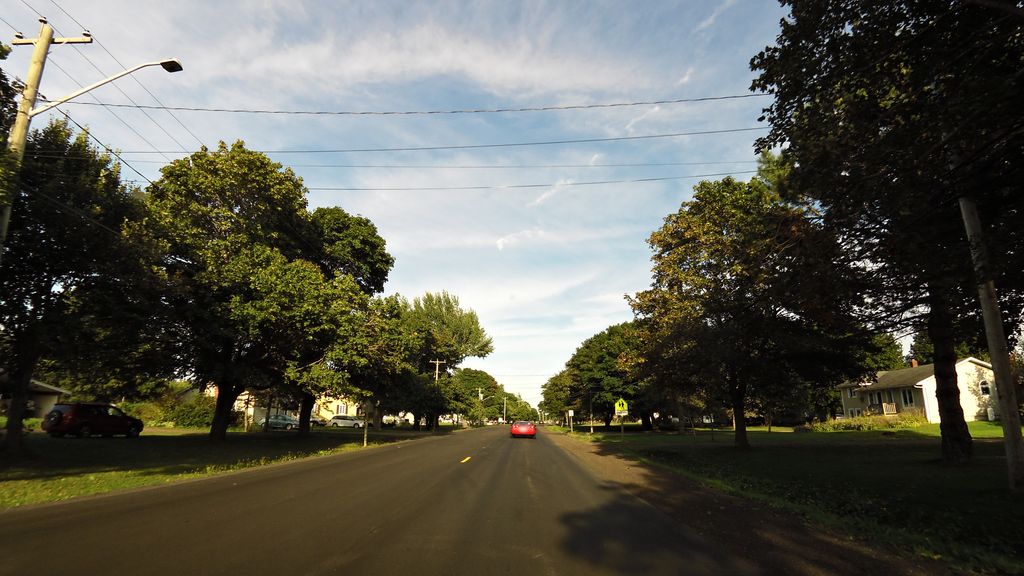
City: charlottetown